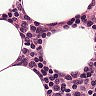
Metastatic tissue present: no